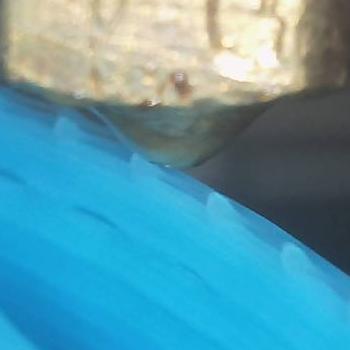
Flow rate: 42%